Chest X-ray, PA view. Patient: 67 years old, sex M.
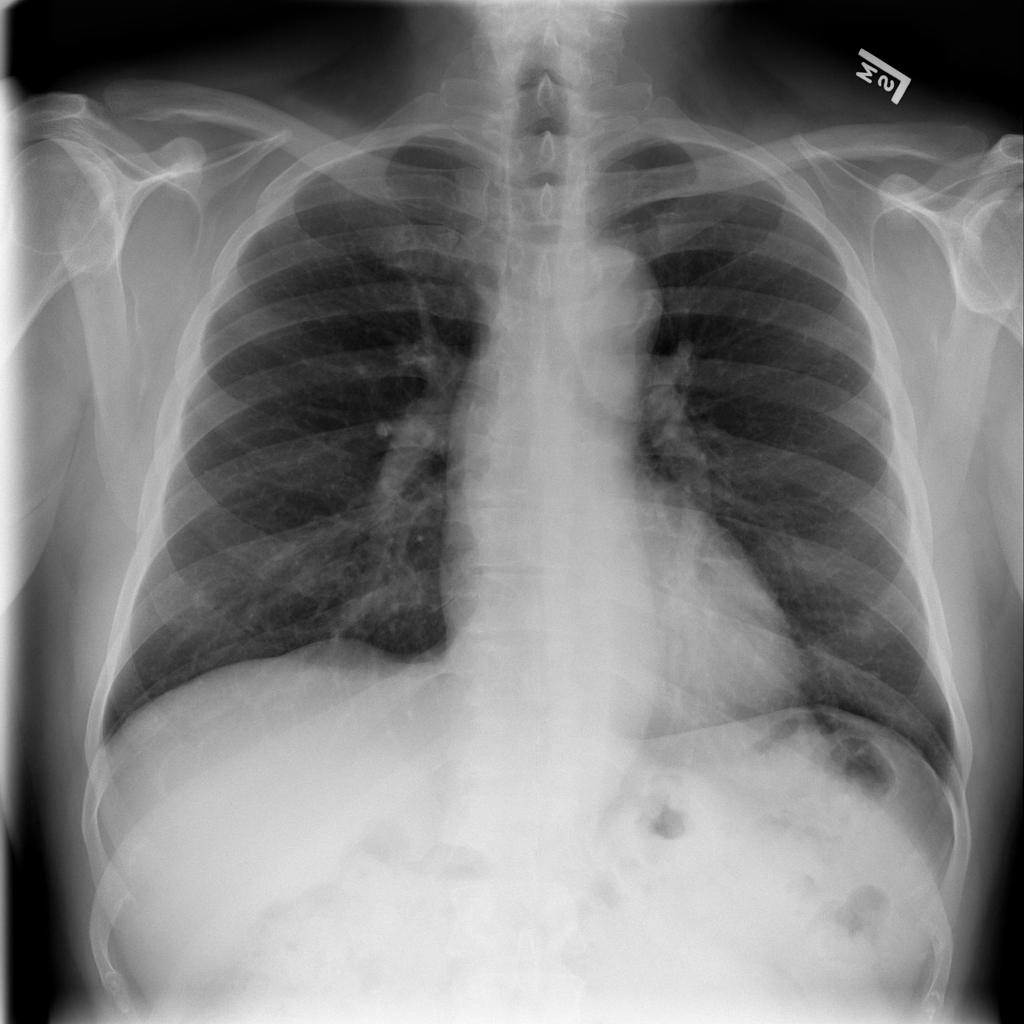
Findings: No Finding